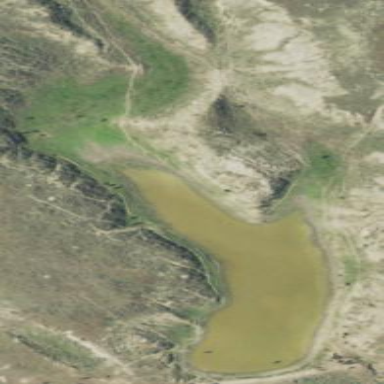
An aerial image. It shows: Reservoir.